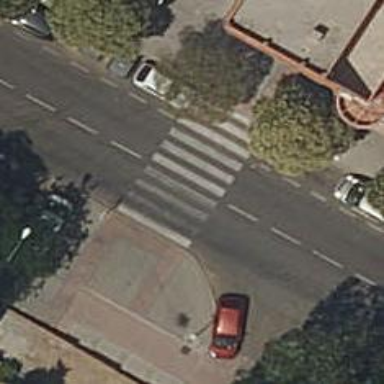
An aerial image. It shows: Zebra crossing on the road.